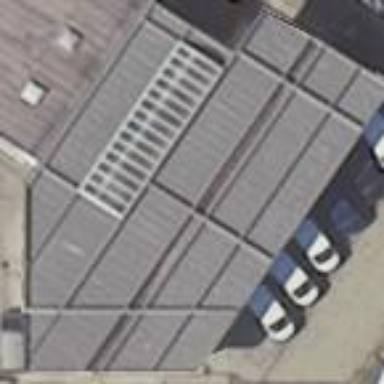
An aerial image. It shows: View of roof of building.